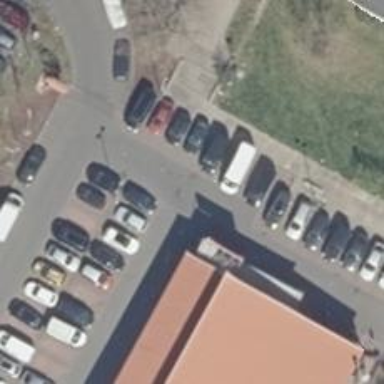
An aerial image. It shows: Concrete parking aisle as service road.